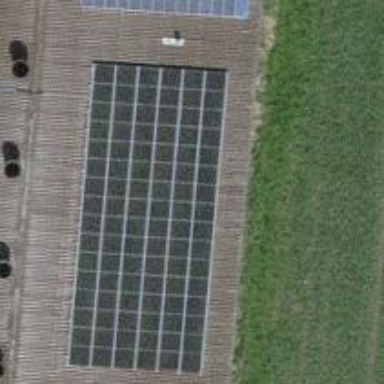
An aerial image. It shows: Solar power generator with photovoltaic panels.